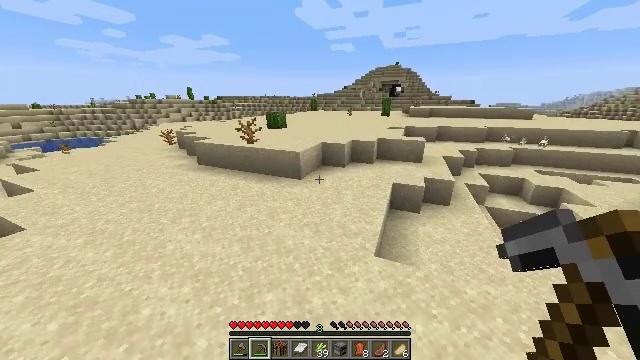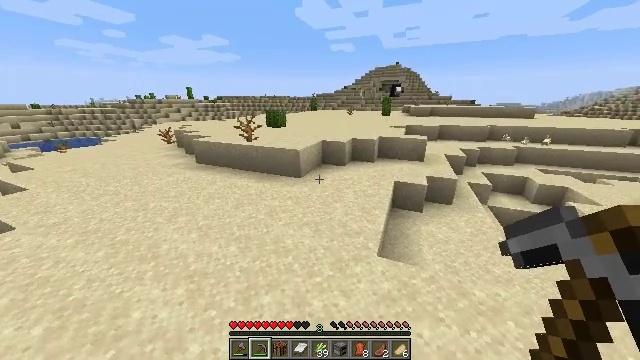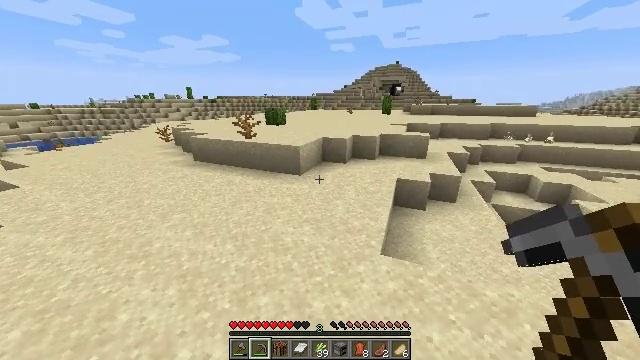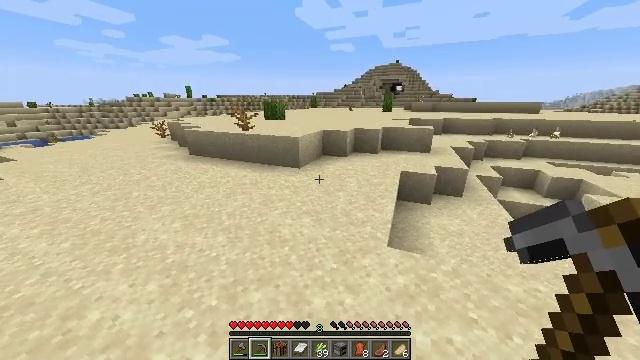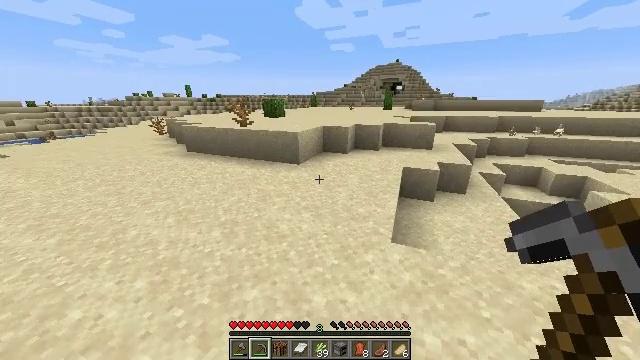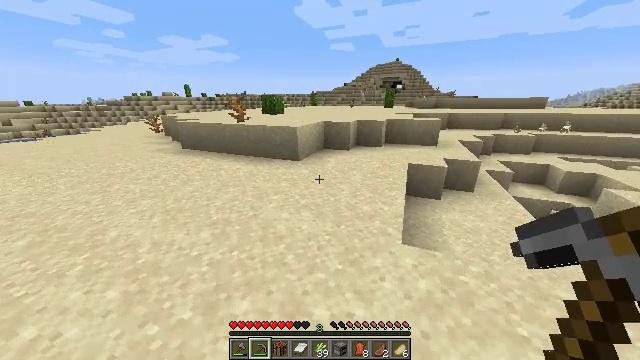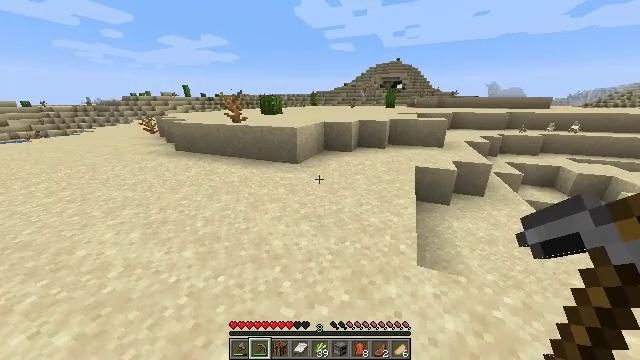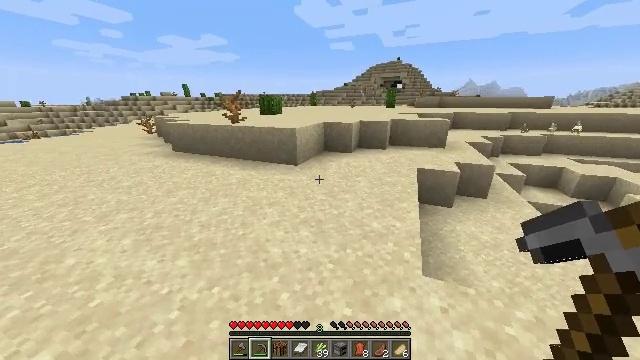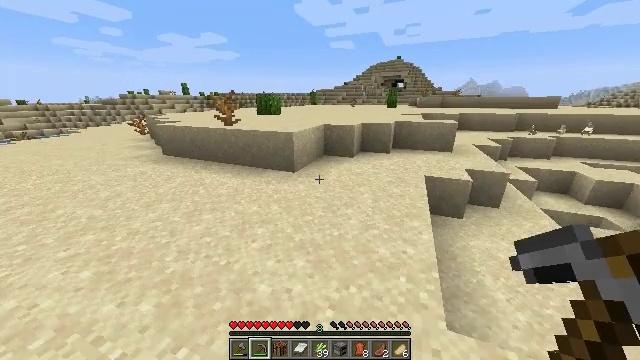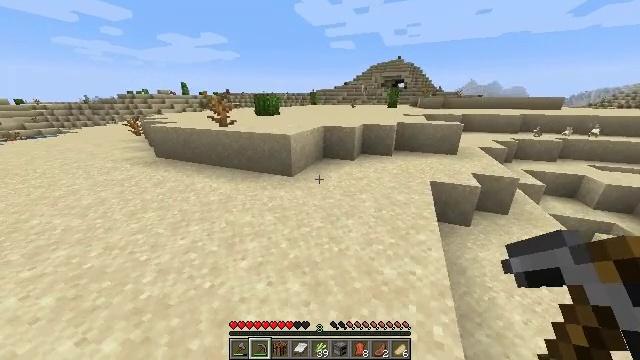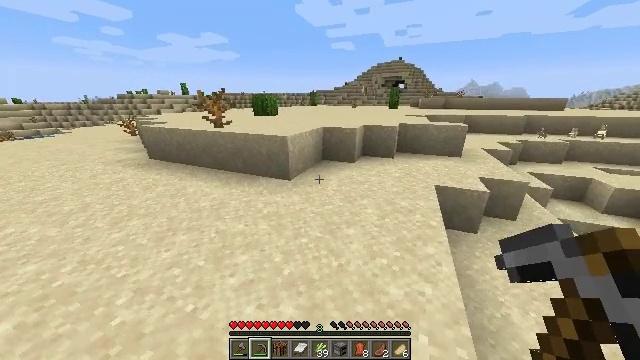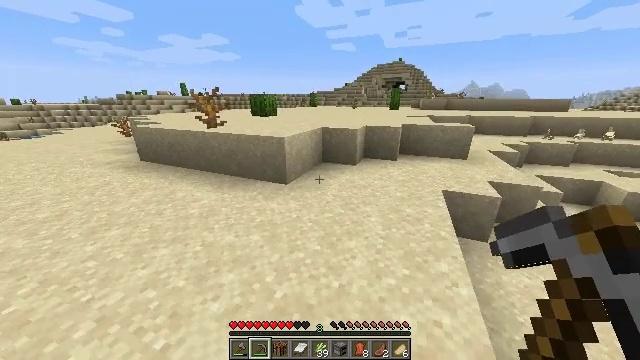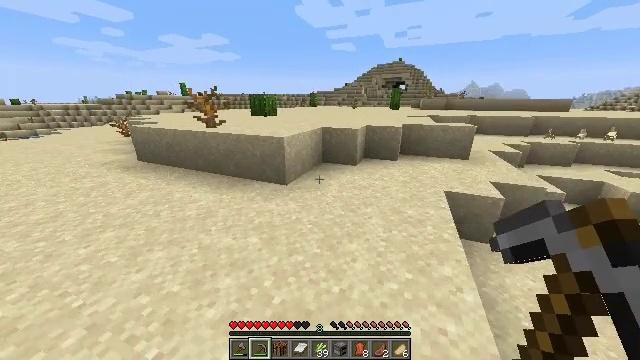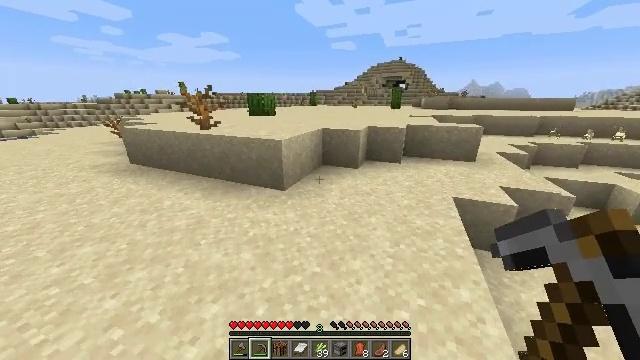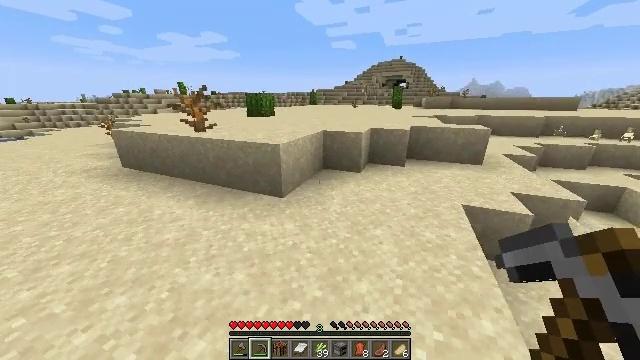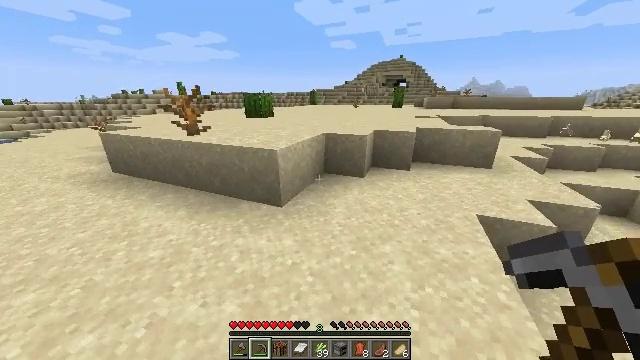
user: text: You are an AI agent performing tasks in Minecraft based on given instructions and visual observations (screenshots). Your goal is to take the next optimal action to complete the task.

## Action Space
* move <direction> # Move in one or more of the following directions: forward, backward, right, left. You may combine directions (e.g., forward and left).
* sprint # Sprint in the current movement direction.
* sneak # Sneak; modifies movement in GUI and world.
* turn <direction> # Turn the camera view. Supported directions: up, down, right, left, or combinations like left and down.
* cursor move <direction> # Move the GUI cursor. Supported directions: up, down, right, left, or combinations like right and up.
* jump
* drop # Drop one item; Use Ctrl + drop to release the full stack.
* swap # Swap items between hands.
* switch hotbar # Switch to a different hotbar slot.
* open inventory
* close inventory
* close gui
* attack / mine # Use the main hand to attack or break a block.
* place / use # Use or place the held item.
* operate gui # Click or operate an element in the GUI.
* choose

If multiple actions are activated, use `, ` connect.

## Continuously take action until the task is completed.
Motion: motion action
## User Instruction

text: Break the dead bush for sticks.
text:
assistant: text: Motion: move forward
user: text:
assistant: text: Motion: move forward
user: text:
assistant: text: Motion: move forward
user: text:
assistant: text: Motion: move forward
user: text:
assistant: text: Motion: move forward
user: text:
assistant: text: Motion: move forward
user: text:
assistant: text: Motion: move forward
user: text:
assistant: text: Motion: move forward
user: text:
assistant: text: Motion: move forward
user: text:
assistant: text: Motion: move forward
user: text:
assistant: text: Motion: move forward
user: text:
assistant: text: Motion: move forward
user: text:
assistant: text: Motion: move forward
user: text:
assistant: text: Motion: move forward
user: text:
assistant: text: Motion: move forward
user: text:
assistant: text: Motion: move forward
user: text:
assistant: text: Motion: move forward
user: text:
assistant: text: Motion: move forward
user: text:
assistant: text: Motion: move forward
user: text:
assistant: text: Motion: move forward
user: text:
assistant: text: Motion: move forward
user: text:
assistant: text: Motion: move forward
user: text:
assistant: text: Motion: move forward
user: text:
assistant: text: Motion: move forward
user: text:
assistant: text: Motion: move forward
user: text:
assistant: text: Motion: move forward
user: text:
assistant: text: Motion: move forward
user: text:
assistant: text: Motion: move forward
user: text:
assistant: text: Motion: move forward
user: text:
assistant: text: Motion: move forward